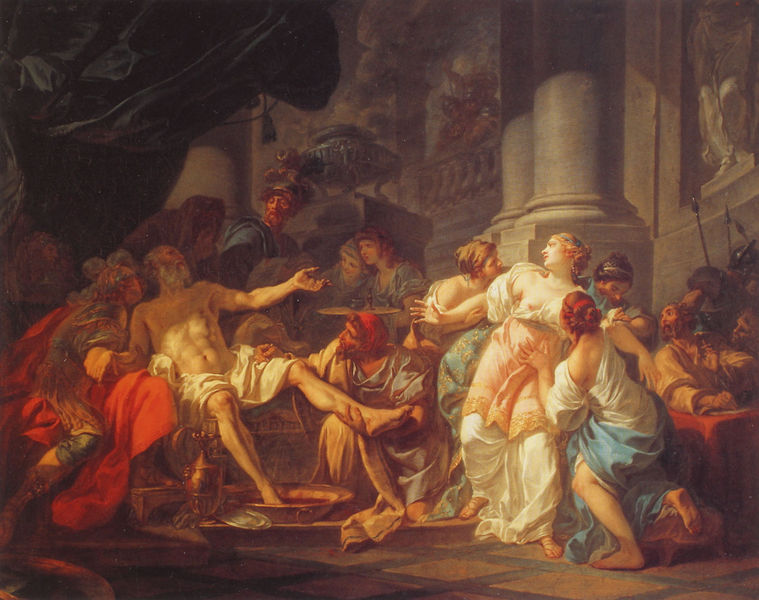
Titel: Der Tod Senecas
Künstler: Jacques-Louis David
Institution: Paris, Musée du Petit Palais
Schlagwörter: blau, fuß, gemälde, mann, nackt, wasser, baden, frauen, menschen, brust, busen, damen, frau, grau, kleid, licht, männer, raum, schwarz, säule, säulen, tisch, weiss, rot, tuch, malerei, menge, alt, bart, kappe, architektur, arm, arme, barock, falten, schale, schüssel, sockel, tod, vorhang, kirche, gewand, gold, haare, paar, kanne, krug, vase, beine, balkon, bein, füße, liebe, liegen, treppe, soldaten, thron, trennung, halbnackt, liegend, oberkörper, waschen, antike, krank, balustrade, abschied, waffen, soldat, wanne, römer, karaffe, rau, sterben, schreiben, schmerz, dramatisch, dramatik, lanzen, tempel, basis, fußbad, relikt, fusswaschung, trennen, seneca, historische malerei, d, entzweit, fußfußbad